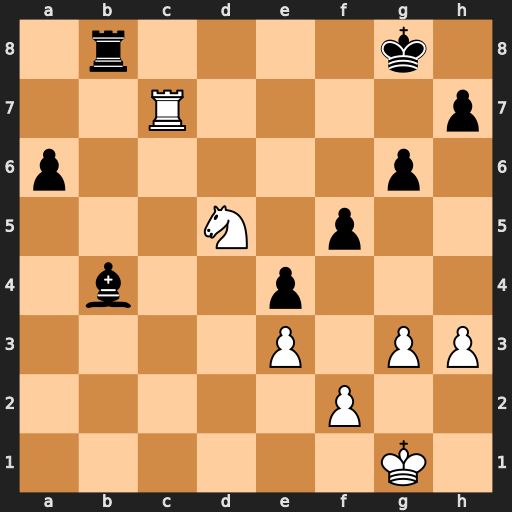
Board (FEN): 1r4k1/2R4p/p5p1/3N1p2/1b2p3/4P1PP/5P2/6K1
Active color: w
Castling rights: -
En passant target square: -
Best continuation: Nf6+ Kf8 Nd7+